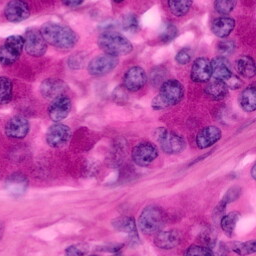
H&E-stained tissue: Pancreatic